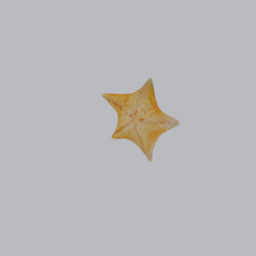
Label: animals